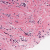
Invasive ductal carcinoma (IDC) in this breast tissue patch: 0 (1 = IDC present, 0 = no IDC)